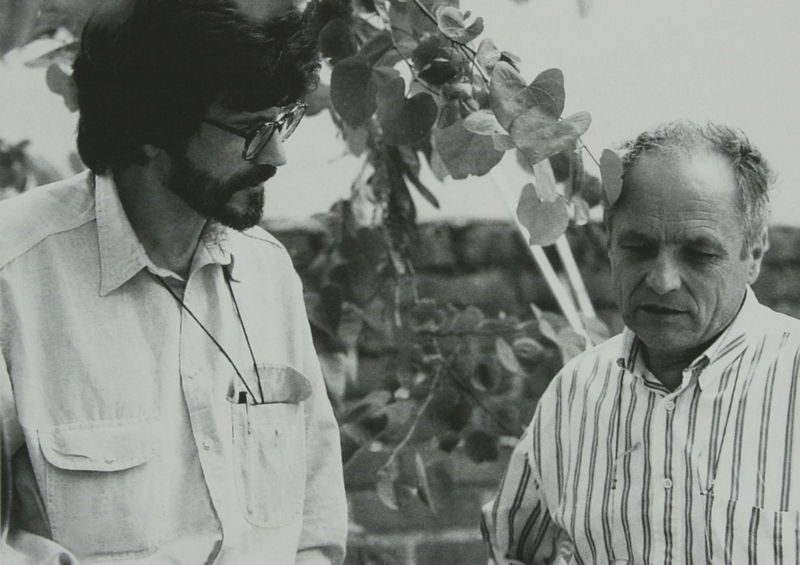
Titel: Antonio López und Víctor Erice
Künstler: Antonio López
Institution: unbekannt
Schlagwörter: baum, blätter, dunkel, himmel, laub, schatten, weiß, landschaft, äste, grau, haar, hell, hintergrund, licht, männer, nase, ohr, reden, schwarz, stirn, blick, blüten, gespräch, herren, alt, bart, hemd, jung, band, falten, kragen, stehen, stein, vollbart, ast, horizont, zweige, busch, haare, schnur, pflanze, knopf, garten, unterhaltung, zwei, hemden, mauer, steinmauer, nasen, nah, glatze, gestreift, maler, streifen, knöpfe, oberkörper, foto, fotografie, photographie, zweig, brille, laubbaum, tasche, stift, halbglatze, photo, adern, zugewandt, blumenranken, israel, obstbaum, obstgarten, photografie, weinreben, uni, landwirt, kugelschreiber, brusttasche, antonio lopez, befragung, begrenzungsmauer, biologe, biologen, fernando trueba, hemdknöpfe, hemdtasche, hemdtaschen, hornbrille, interview, klappentasche, kuli, natursteinmauer, regisseur, steifenhemd, streifenhemd, unihemd, äderchen